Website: macys
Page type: customer-info-address
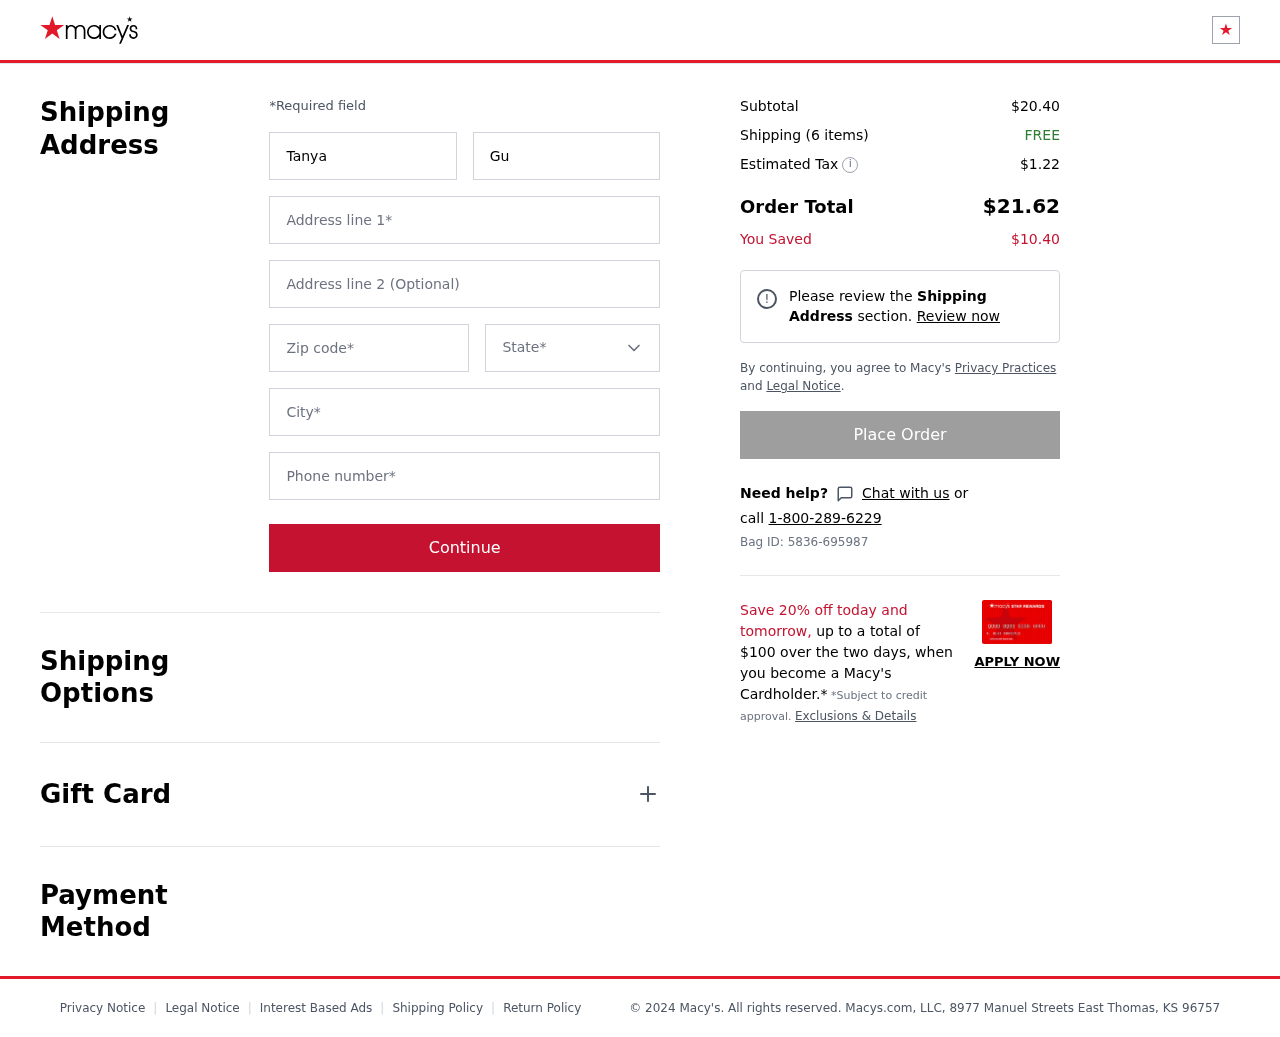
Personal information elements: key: PII_CITY
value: East Thomas
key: PII_FIRSTNAME
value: Tanya
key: PII_LASTNAME
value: Guerrero
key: PII_PHONE
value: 5675311796
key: PII_POSTCODE
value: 96757
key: PII_STATE
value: Kansas
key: PII_STREET
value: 8977 Manuel Streets
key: PII_STREET2
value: Suite 796
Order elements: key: ORDER_SUBTOTAL
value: $20.40
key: ORDER_NUM_ITEMS
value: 6
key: ORDER_SHIPPING_COST
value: FREE
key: ORDER_TAX
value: $1.22
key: ORDER_TOTAL
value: $21.62
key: ORDER_SAVINGS
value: $10.40
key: ORDER_BAG_ID
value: Bag ID: 5836-695987